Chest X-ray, PA view. Patient: 29 years old, sex M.
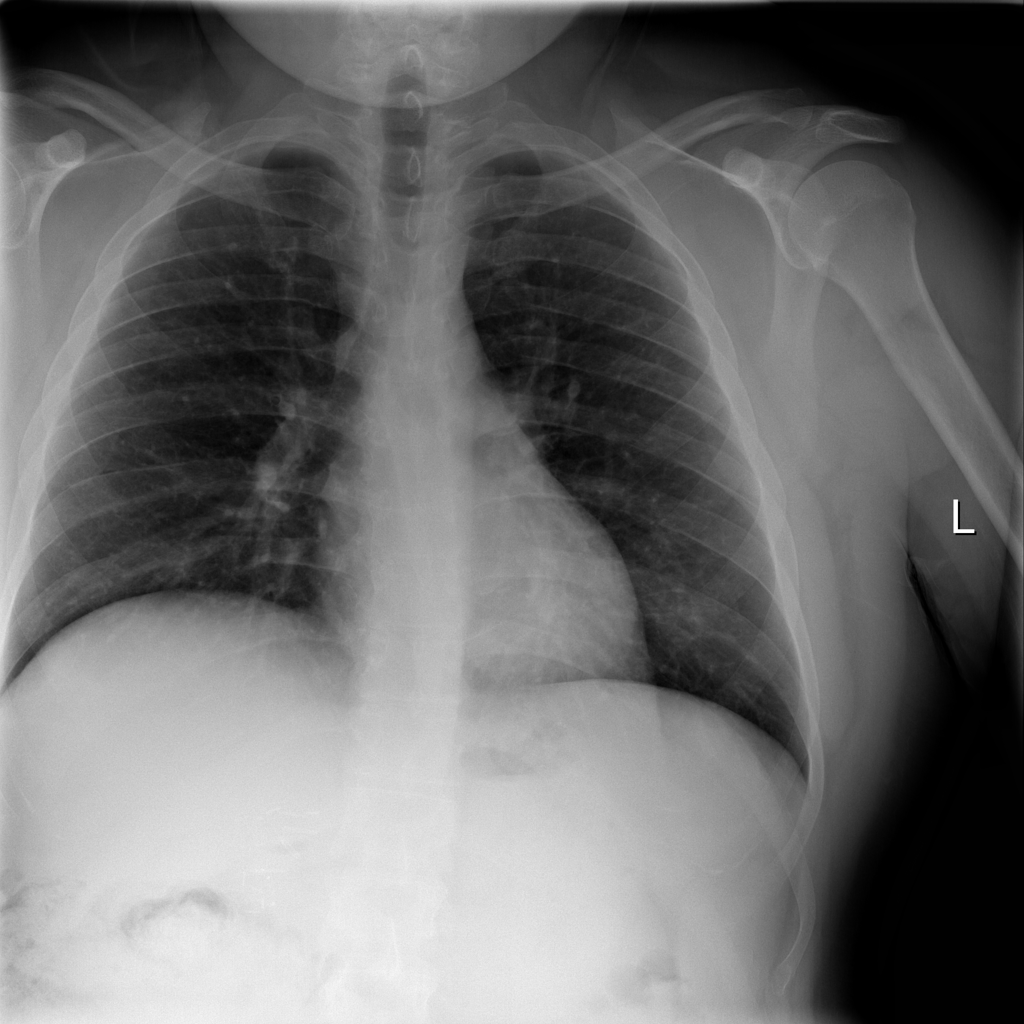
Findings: No Finding